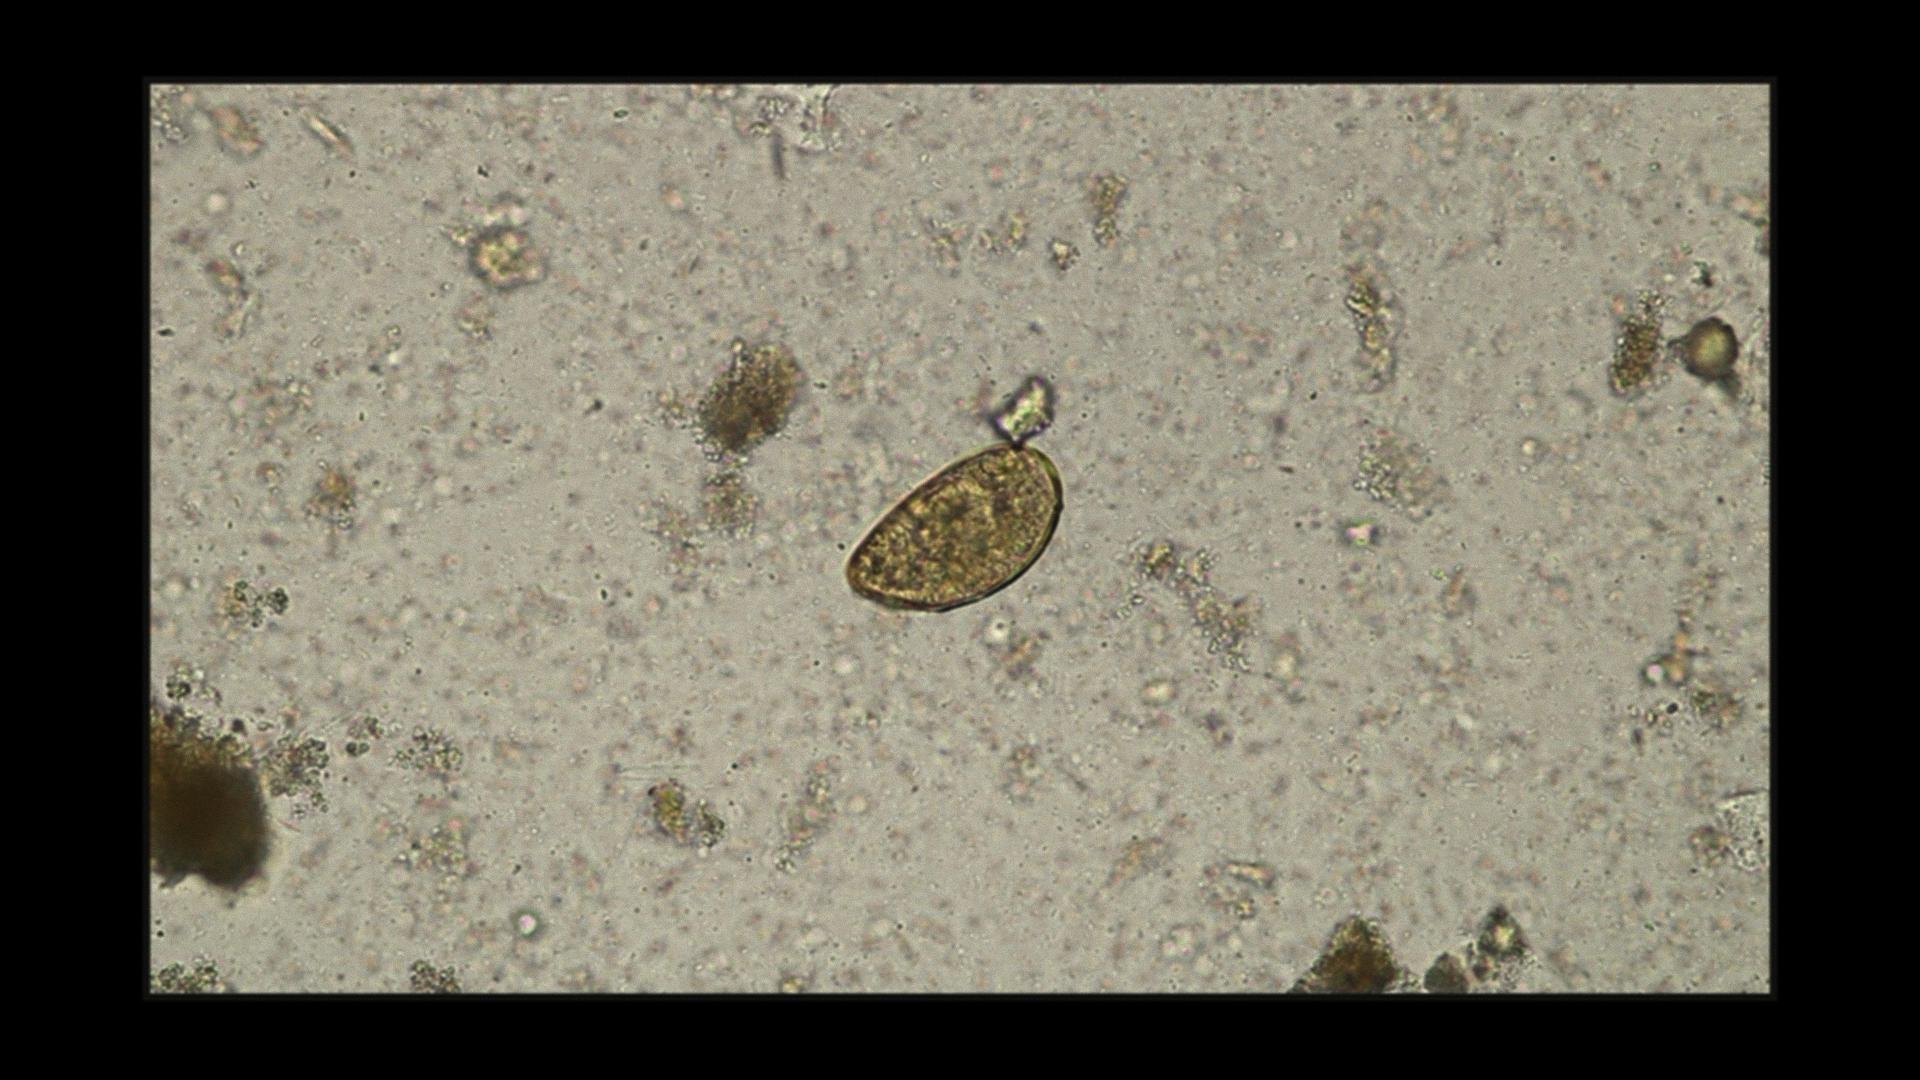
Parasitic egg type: Paragonimus spp